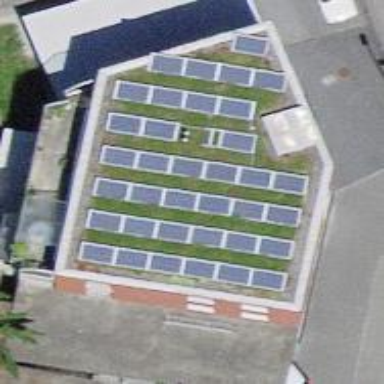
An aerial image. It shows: Solar photovoltaic panel generator.